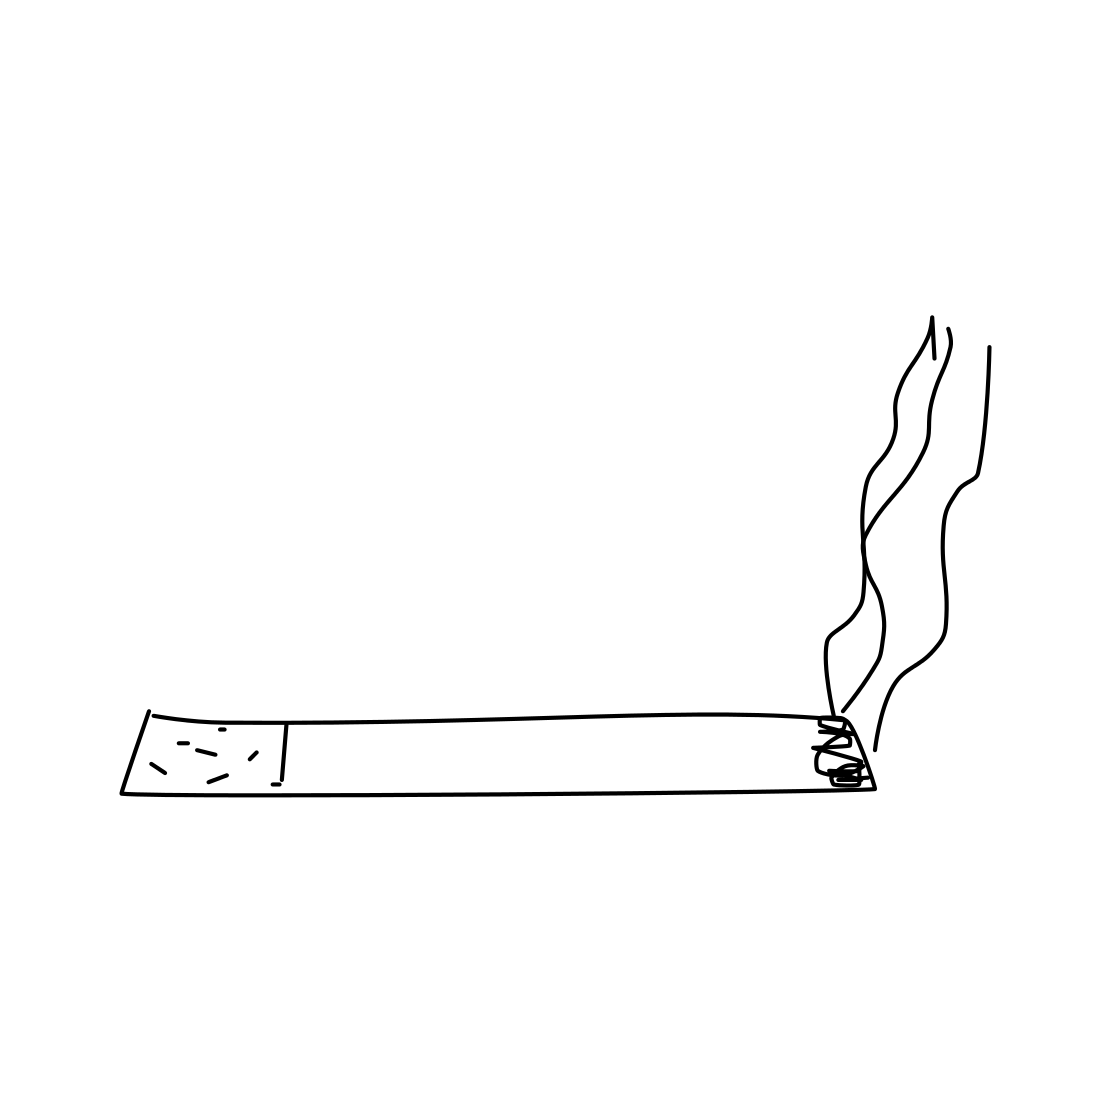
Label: cigarette